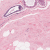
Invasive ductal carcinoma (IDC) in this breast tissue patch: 0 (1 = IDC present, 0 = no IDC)